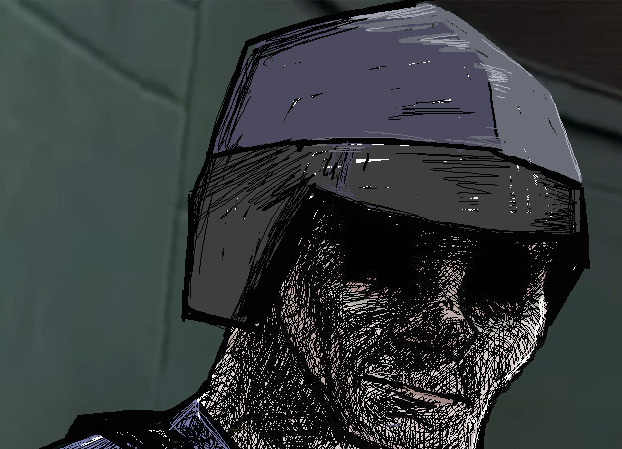
Label: 5_Wojak_with_Background